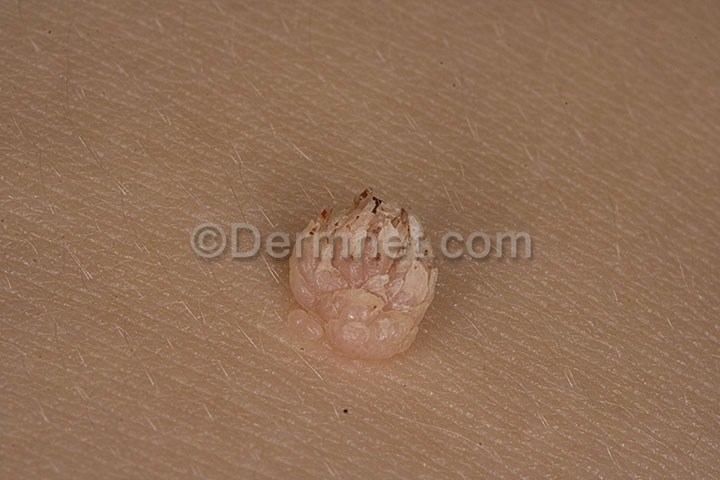
Disease: Warts Molluscum and other Viral Infections